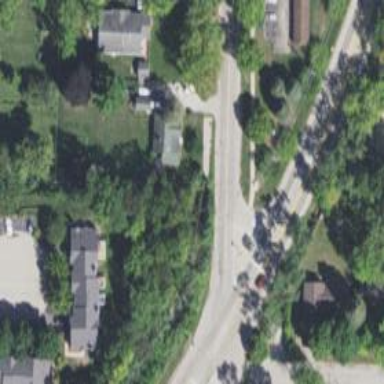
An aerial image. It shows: Stop road.